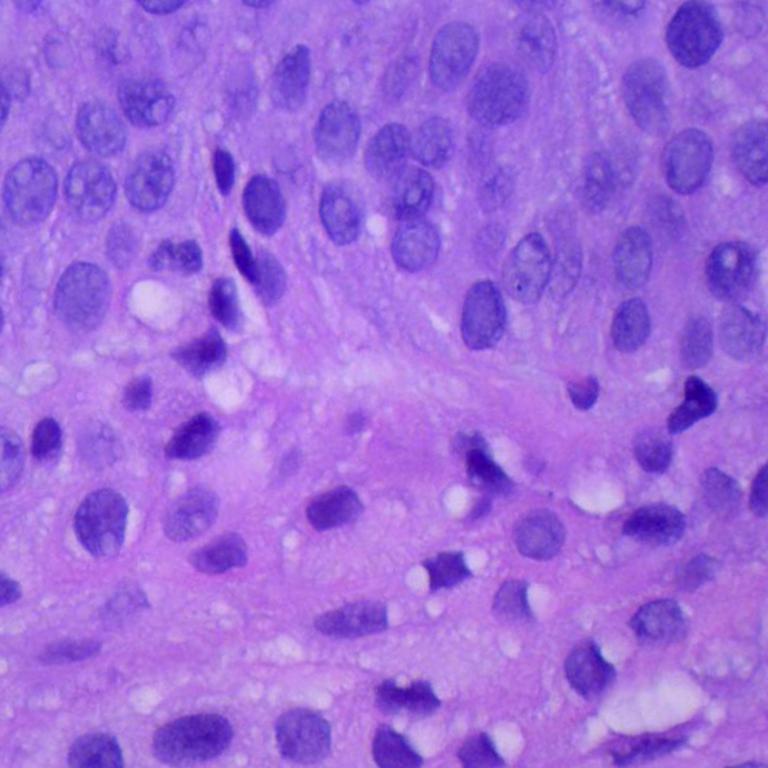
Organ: lung
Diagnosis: squamous carcinomas